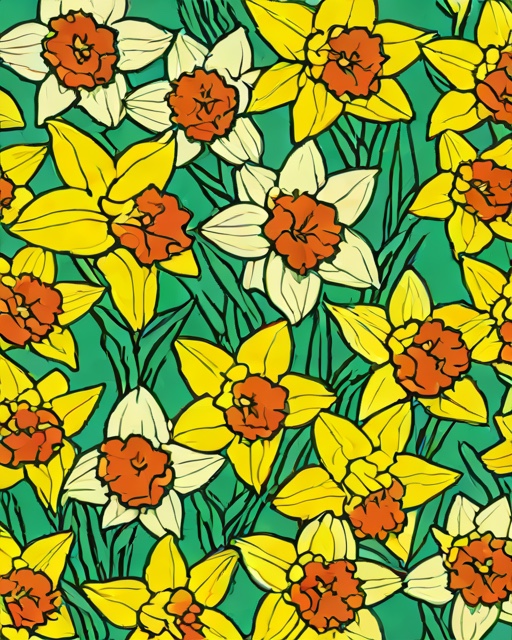
Category: Spring